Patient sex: M
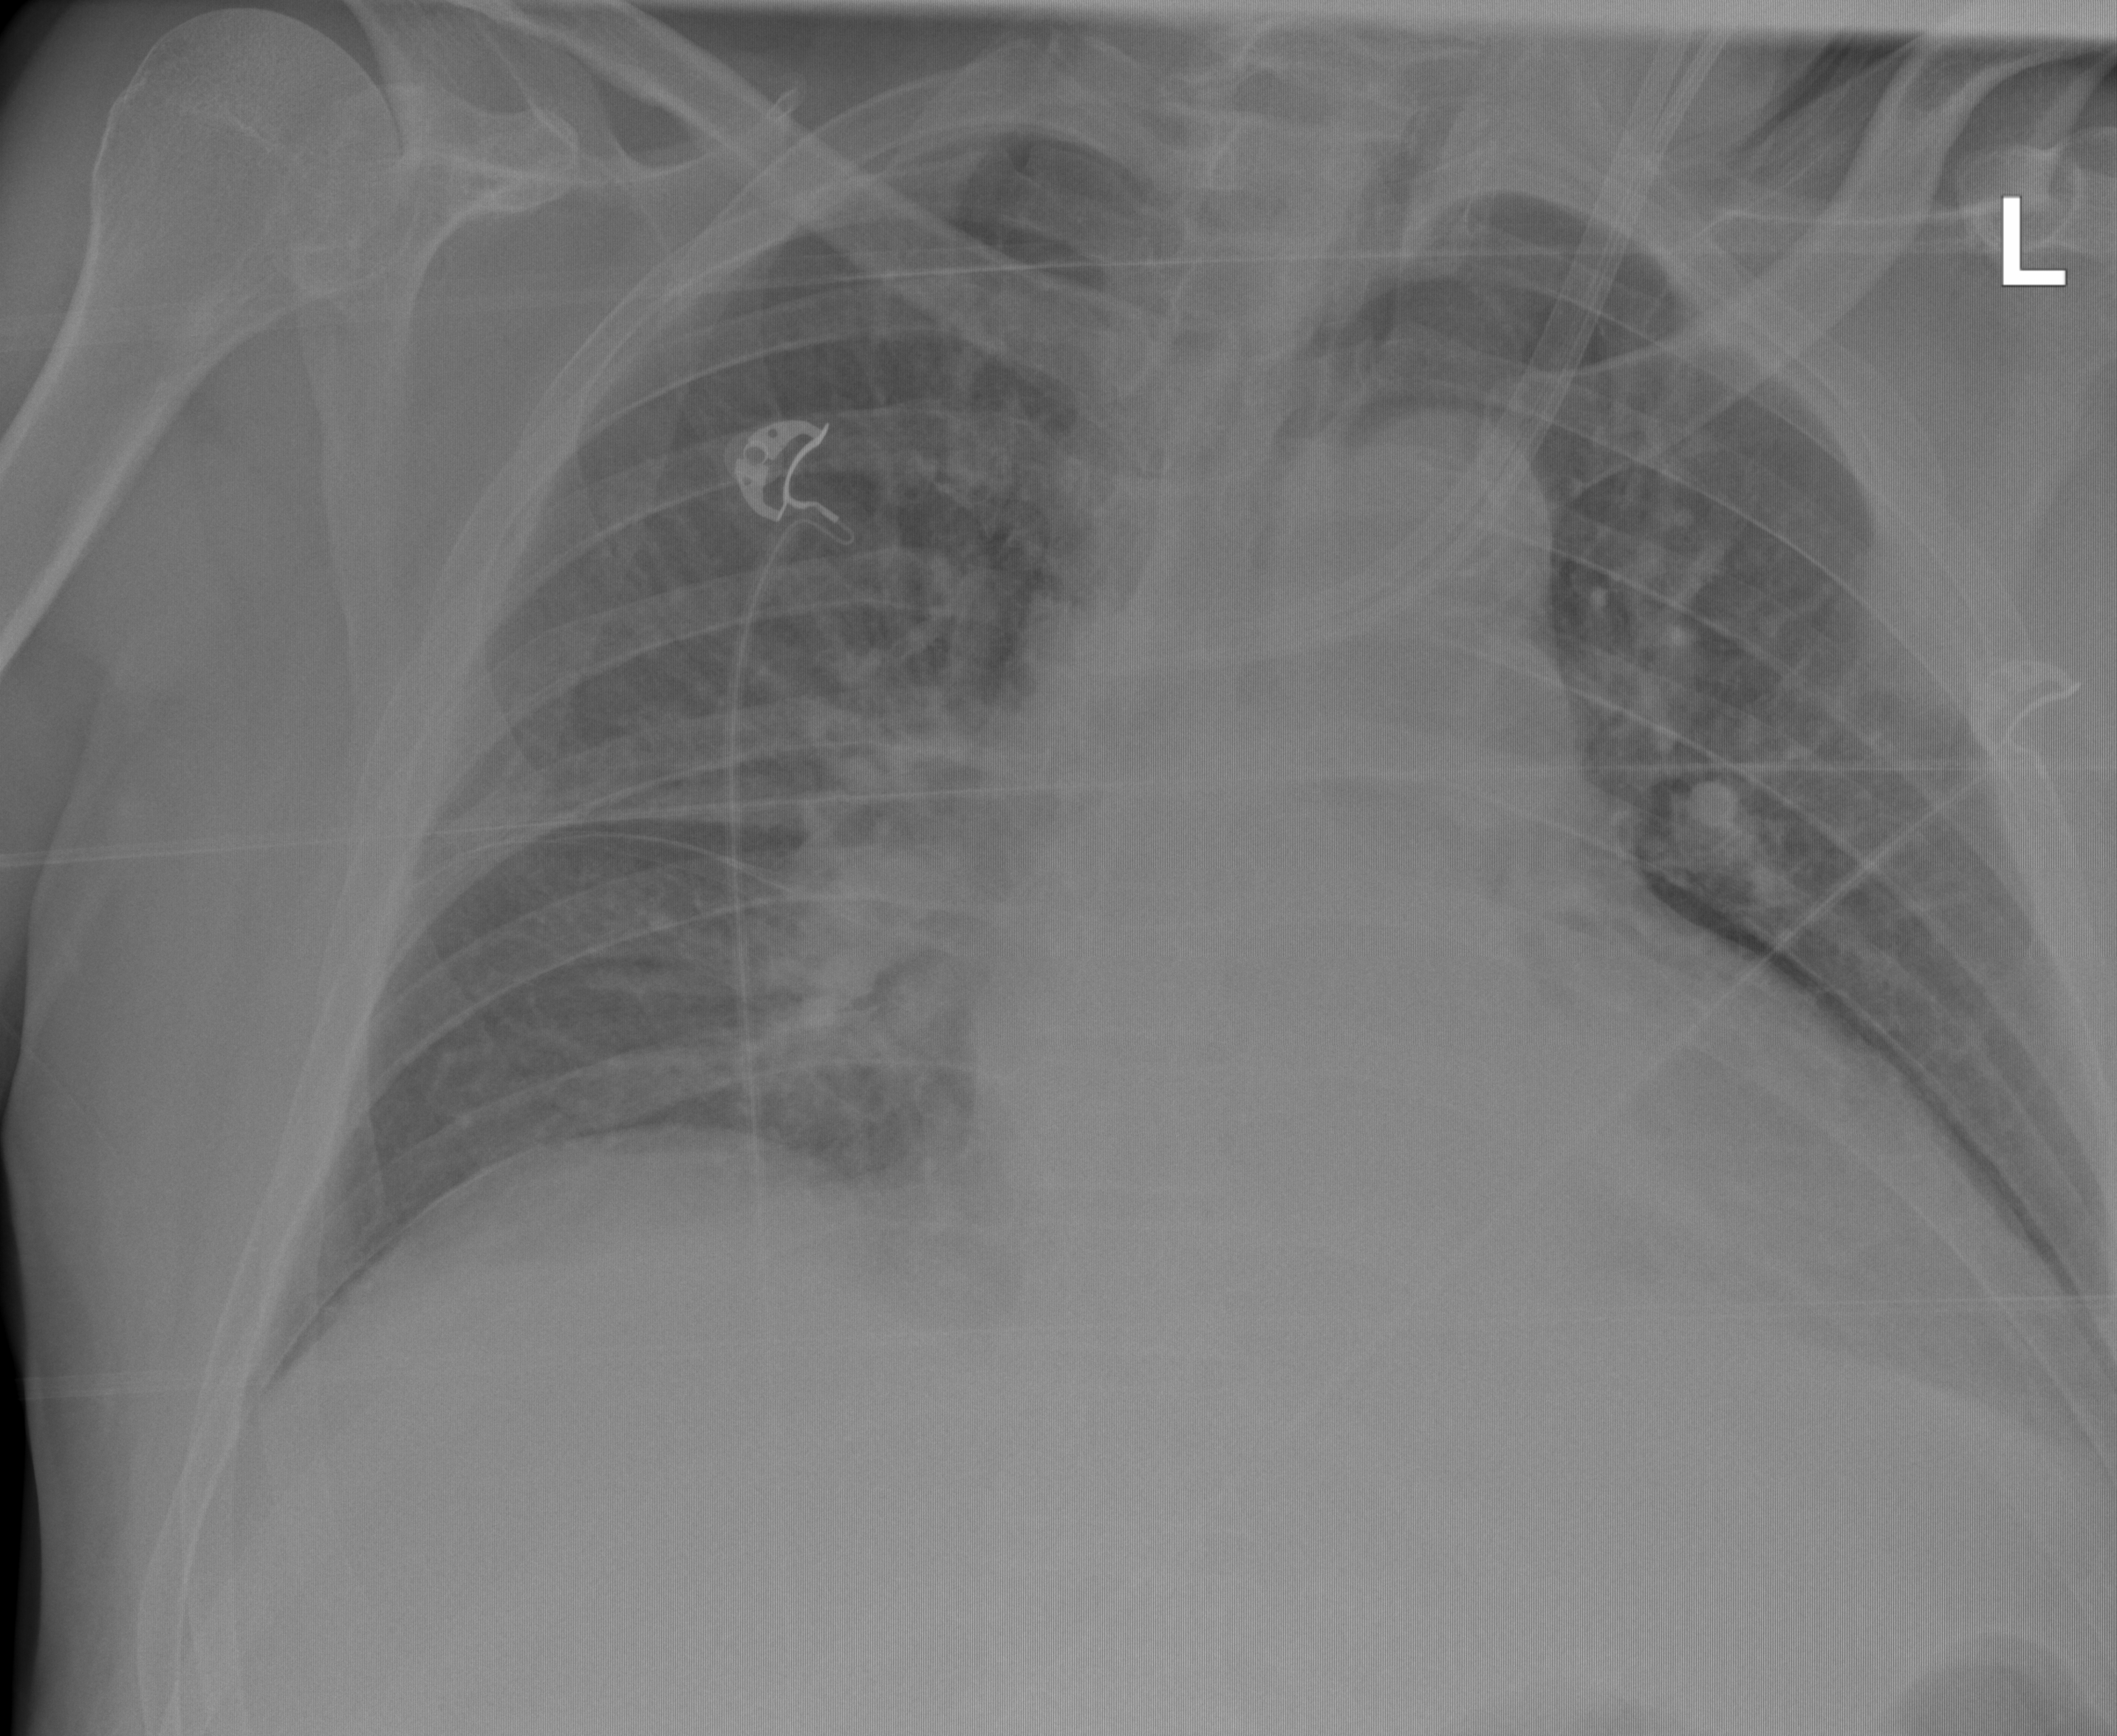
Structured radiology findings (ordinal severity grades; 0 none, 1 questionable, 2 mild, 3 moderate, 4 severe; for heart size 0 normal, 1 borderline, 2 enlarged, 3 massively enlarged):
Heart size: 2
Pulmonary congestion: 2
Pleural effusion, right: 2
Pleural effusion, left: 0
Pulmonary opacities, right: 2
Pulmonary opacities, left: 2
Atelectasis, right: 2
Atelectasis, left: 2